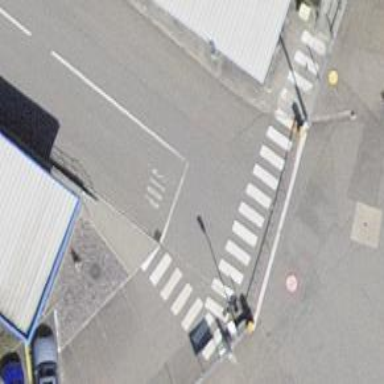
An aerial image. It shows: Uncontrolled road crossing with markings.